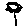
Label: flower